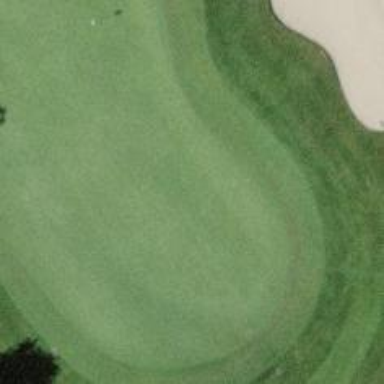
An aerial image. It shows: View of golf hole.